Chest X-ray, PA view. Patient: 25 years old, sex M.
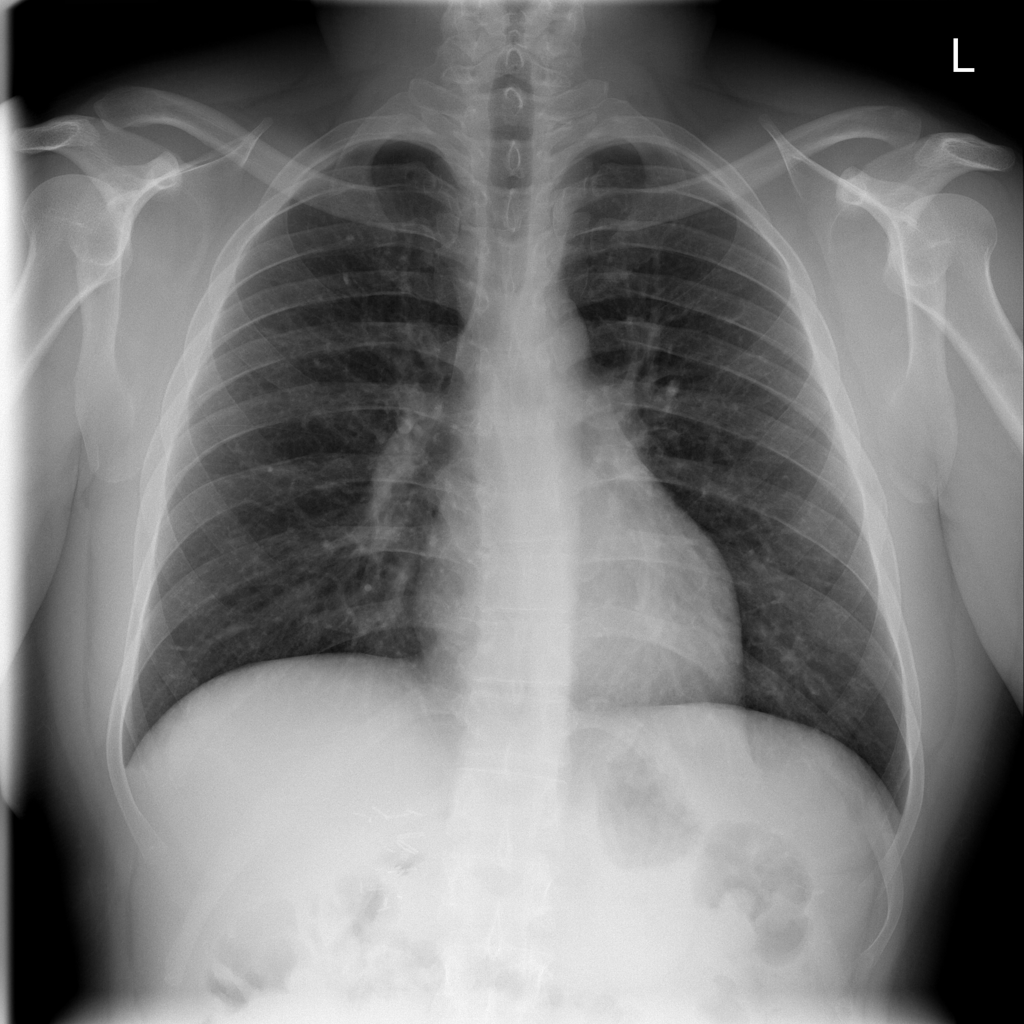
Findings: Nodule